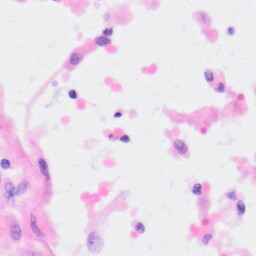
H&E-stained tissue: Kidney